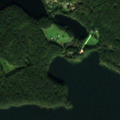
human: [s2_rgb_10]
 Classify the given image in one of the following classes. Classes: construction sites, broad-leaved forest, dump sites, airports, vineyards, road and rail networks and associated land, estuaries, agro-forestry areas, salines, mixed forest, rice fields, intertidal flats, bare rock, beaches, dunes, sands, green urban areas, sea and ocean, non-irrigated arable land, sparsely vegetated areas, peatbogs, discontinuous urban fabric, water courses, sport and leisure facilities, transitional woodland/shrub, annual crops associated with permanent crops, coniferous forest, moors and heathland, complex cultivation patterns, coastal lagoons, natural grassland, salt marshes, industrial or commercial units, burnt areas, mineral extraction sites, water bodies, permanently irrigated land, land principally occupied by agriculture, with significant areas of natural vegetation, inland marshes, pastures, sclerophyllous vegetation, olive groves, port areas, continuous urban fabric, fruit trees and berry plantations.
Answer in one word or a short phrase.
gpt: land principally occupied by agriculture, with significant areas of natural vegetation, coniferous forest, water bodies